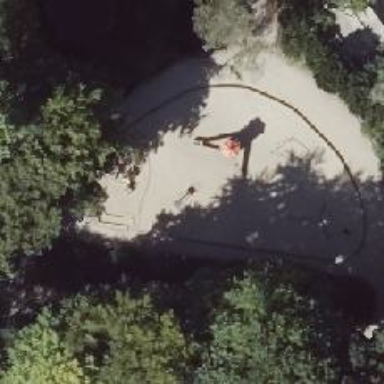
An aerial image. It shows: Crowsnest playground.